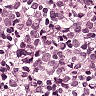
Metastatic tissue present: yes